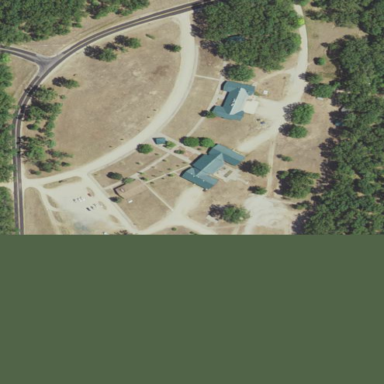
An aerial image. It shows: Ranger station.